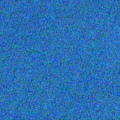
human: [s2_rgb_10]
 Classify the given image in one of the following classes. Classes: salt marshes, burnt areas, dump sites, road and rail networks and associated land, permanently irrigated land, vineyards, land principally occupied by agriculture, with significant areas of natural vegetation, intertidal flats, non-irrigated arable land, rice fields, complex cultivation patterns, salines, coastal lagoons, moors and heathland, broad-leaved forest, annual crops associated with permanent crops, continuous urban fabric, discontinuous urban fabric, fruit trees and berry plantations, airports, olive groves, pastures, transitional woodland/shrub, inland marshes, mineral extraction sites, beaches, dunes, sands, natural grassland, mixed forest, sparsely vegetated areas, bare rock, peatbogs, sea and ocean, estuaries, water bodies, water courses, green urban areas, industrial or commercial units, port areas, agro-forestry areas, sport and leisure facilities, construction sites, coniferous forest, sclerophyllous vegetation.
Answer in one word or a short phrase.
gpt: sea and ocean